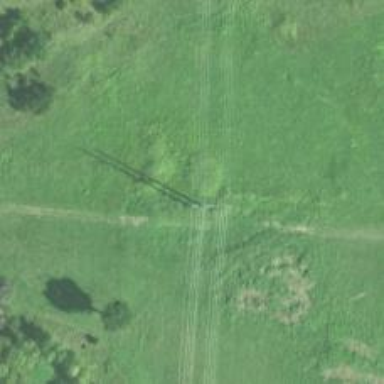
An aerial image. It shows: Power tower.